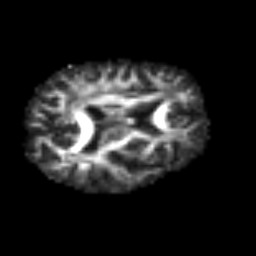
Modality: FA
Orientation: axial
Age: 71
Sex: female
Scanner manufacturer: siemens
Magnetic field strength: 3 T
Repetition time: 3.2 s
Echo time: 0.081 s